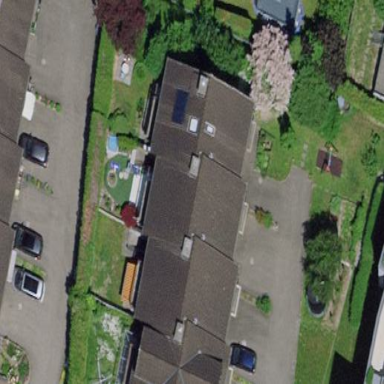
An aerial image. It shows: Terrace building.